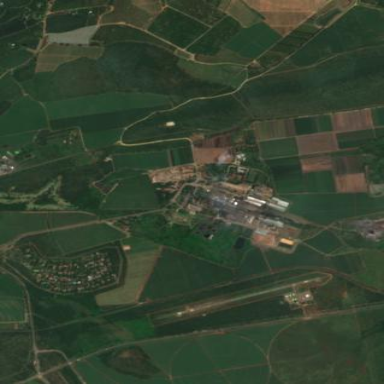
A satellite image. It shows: Industrial area where sugar mill is located.